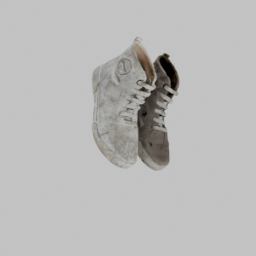
Label: people